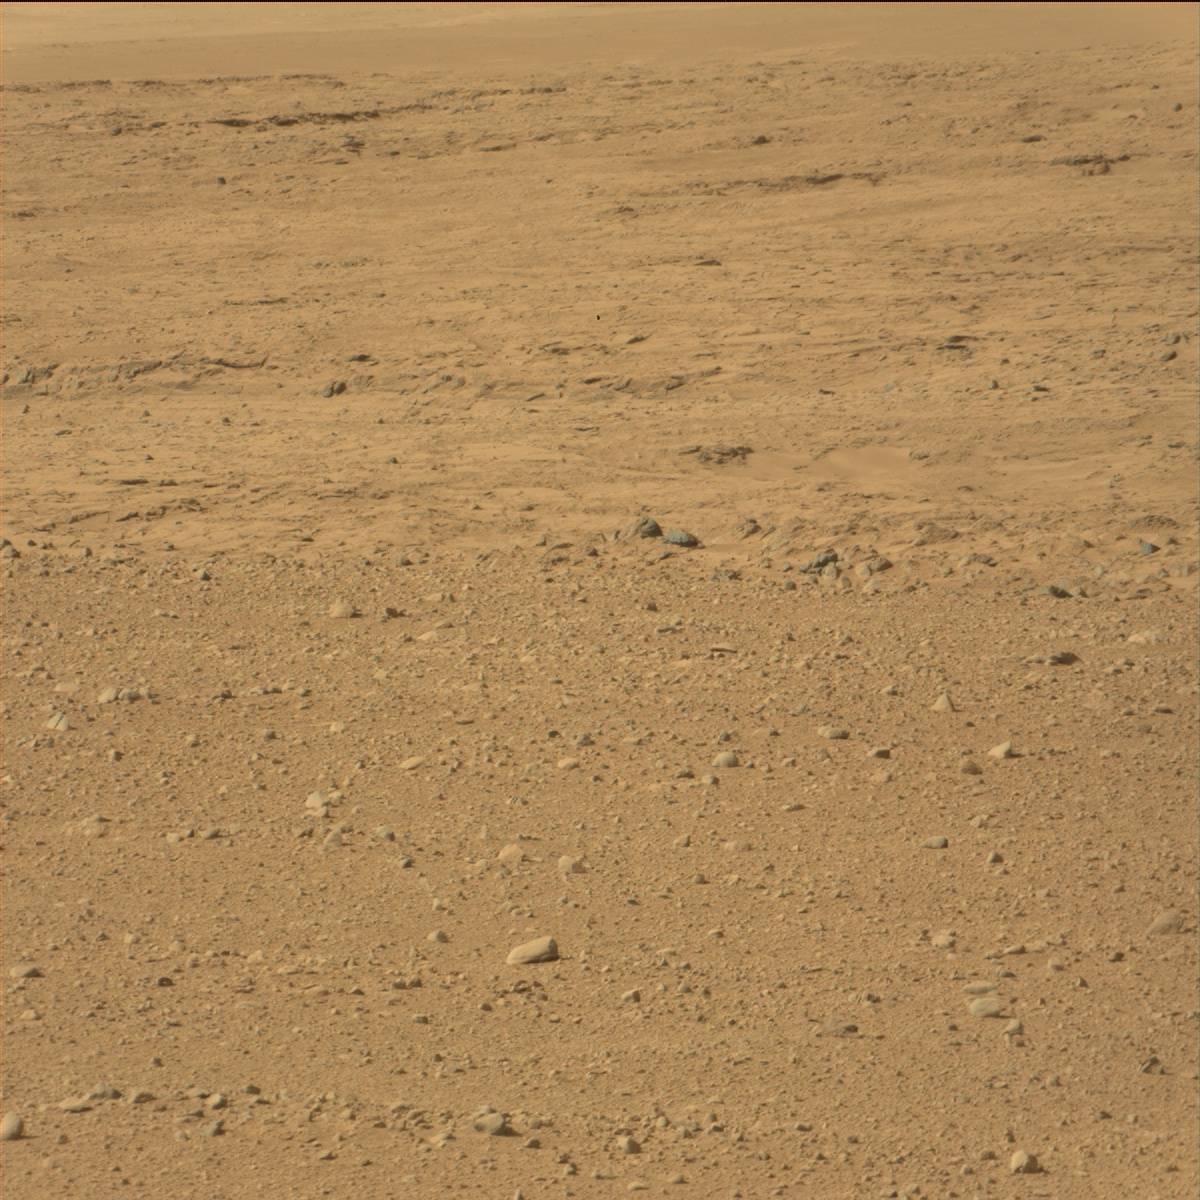
Terrain classes present: Bedrock, Ridge, Rock, Sand / Soil